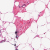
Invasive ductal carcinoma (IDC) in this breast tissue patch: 0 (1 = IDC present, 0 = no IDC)